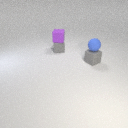
small blue rubber sphere above small gray rubber cube